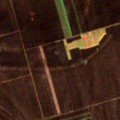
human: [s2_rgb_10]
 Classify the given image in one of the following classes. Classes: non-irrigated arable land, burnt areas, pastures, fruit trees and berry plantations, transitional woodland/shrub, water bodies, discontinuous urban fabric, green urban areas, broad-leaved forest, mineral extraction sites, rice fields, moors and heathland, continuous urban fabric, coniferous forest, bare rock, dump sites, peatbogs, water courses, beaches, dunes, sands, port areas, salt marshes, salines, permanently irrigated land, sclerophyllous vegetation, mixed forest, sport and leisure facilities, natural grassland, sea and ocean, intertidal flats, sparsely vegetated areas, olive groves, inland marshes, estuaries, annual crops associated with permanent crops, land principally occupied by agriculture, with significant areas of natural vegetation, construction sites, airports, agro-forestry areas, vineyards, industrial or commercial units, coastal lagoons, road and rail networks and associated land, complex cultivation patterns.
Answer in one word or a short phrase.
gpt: non-irrigated arable land